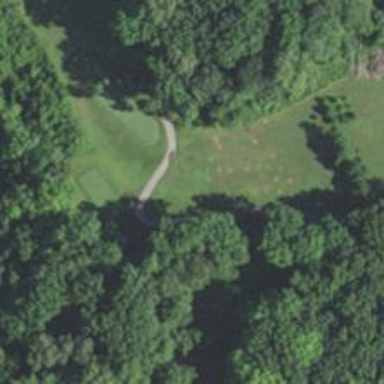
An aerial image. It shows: Service road used as golf cart path.